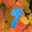
Label: 9